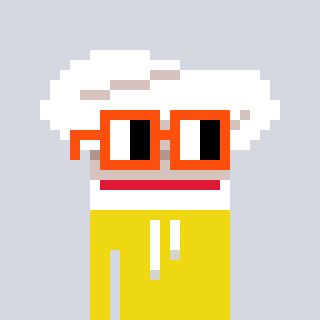
a pixel art character with square orange glasses, a chef hat-shaped head and a yellow-colored body on a cool background